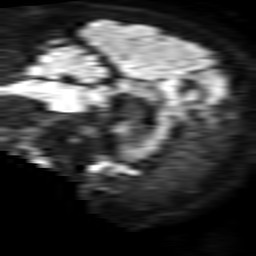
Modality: TRACE
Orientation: sagittal
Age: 79
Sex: male
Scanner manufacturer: philips
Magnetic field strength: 1.5 T
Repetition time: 3.403 s
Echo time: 0.06922 s